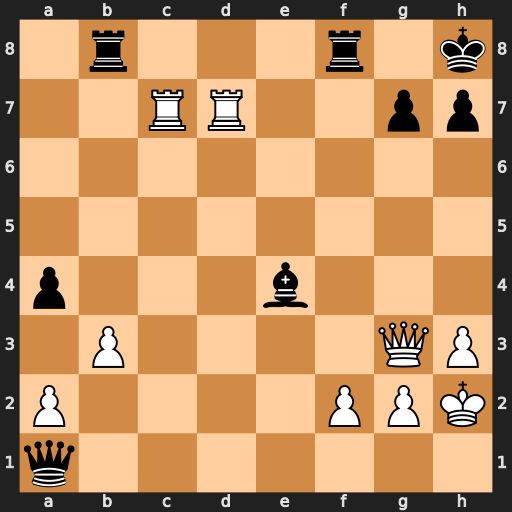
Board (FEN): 1r3r1k/2RR2pp/8/8/p3b3/1P4QP/P4PPK/q7
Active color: w
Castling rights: -
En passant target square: -
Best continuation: Rc3 Bg6 Qe5 Qxc3 Qxc3